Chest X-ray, PA view. Patient: 58 years old, sex F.
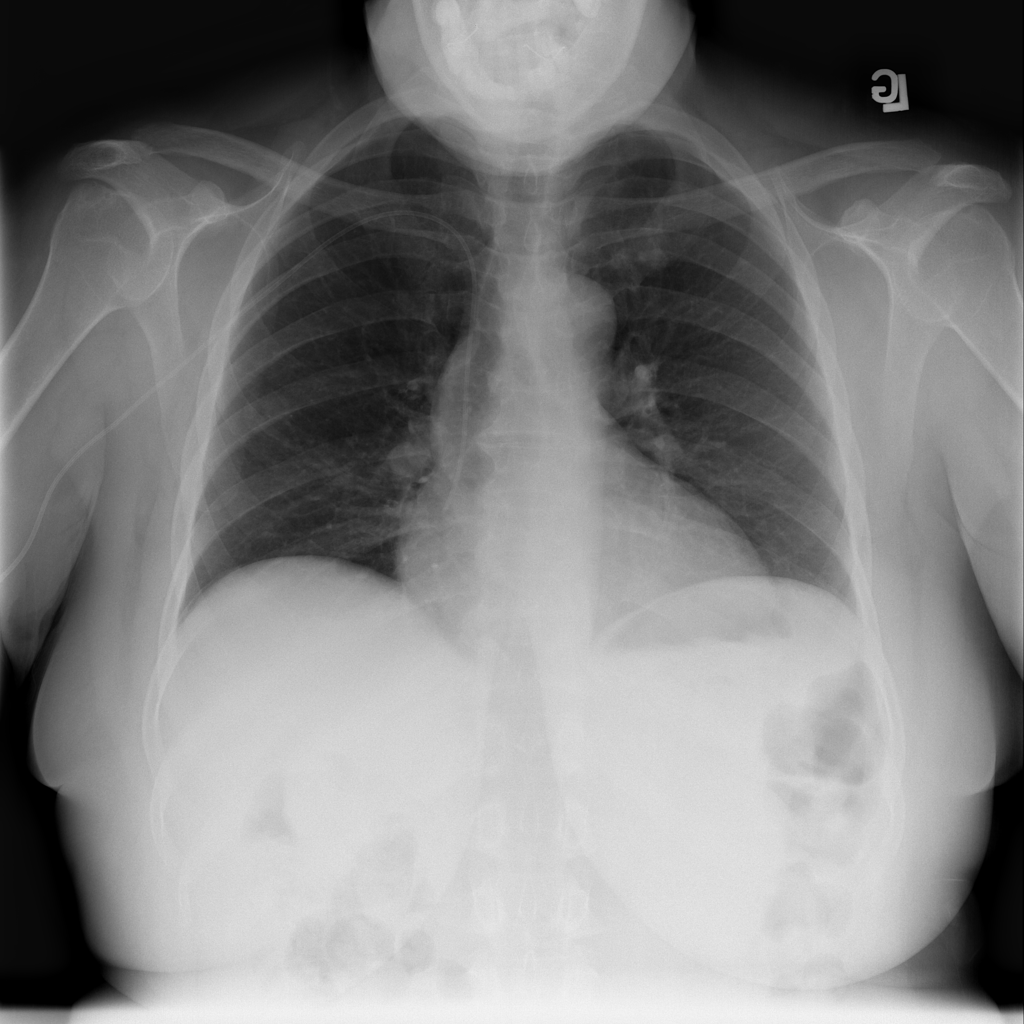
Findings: No Finding